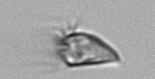
Label: Paratontonia_gracillima